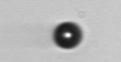
Label: bead